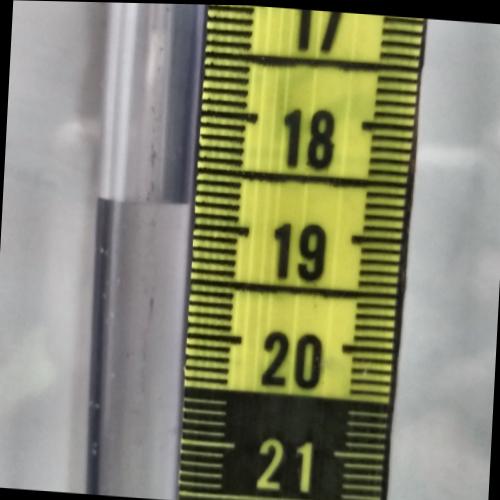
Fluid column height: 18.8 cm